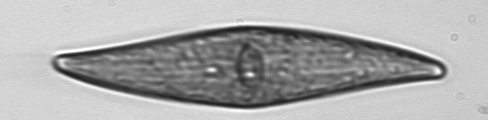
Label: Pleurosigma